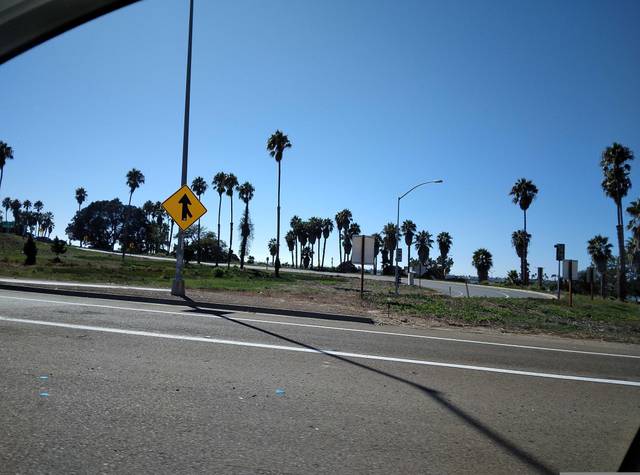
Region: United States
Coordinates: 32.792, -117.207